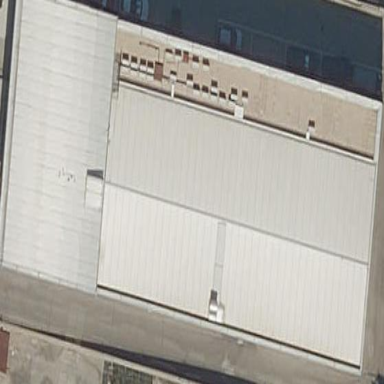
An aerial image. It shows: Office building.